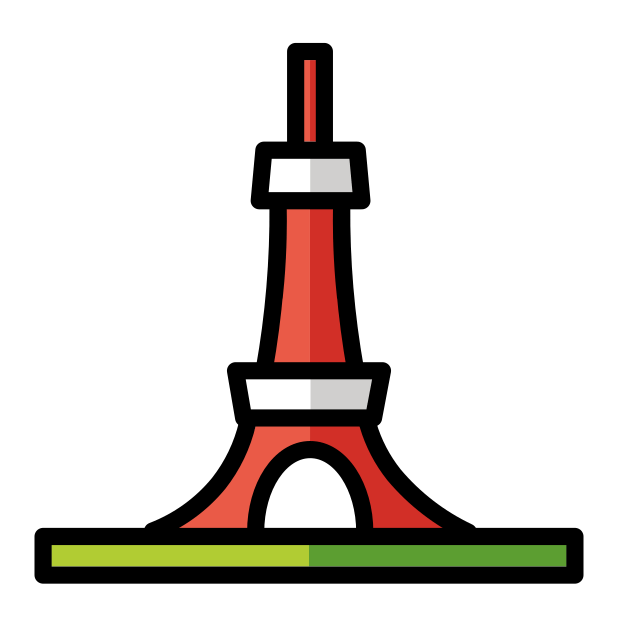
Emoji: 🗼
Name: tokyo tower
Unicode: 0x1f5fc